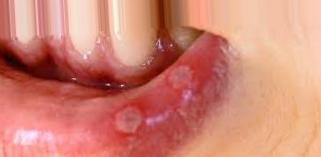
Condition: Mouth Ulcer